Question: I am trying to create a single .exe file installer. I managed to get all the dependencies in to a .exe file (by setting extract from Setup.exe property). How do i get the .msi also inside the setup.exe file?
This is what it looks like now

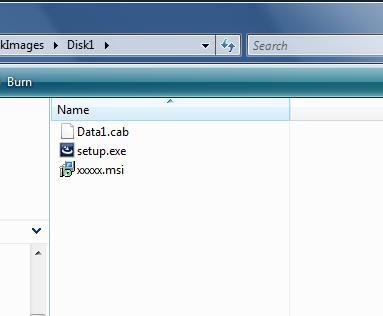
Answer: I had this trouble too. The way it does is very unintuitive, IMO.
1. Highlight the Set up project
2. On Visual Studio Standard toolbar, choose "Solution Configuration" dropdown. Probably it is selected as "Debug". Change it to "Single Image"
3. Right click on your setup project and Build.
It should create a single setup.exe.